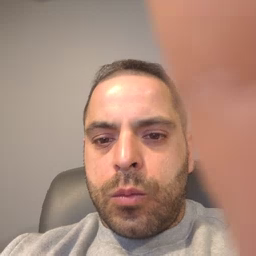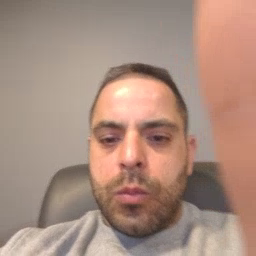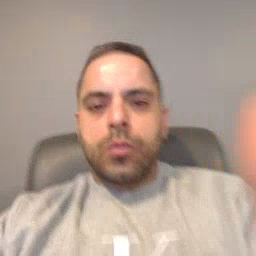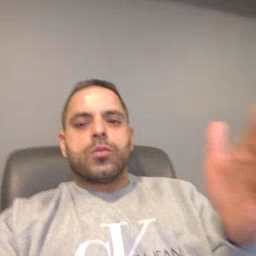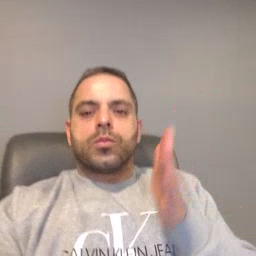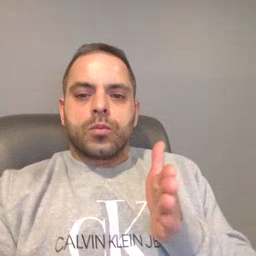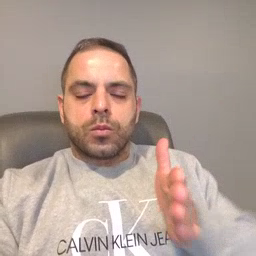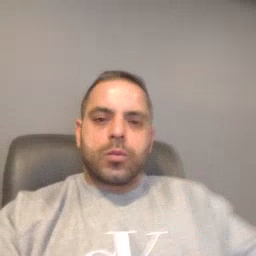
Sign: beside